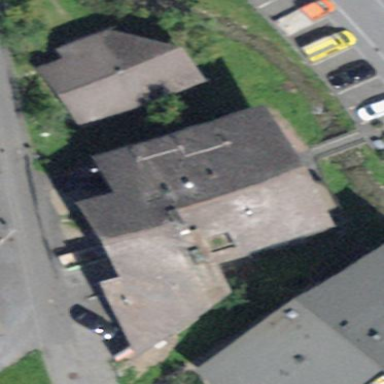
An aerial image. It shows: Restaurant building.